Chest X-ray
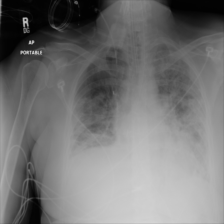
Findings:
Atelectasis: negative
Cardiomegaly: negative
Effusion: negative
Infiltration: negative
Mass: negative
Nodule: negative
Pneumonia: negative
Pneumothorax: negative
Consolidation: negative
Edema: negative
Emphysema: negative
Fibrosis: negative
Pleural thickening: negative
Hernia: negative